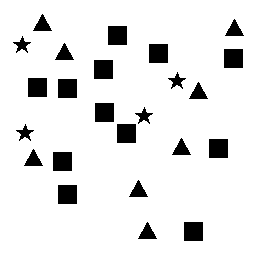
Squares: 12
Triangles: 8
Stars: 4
Total shapes: 24